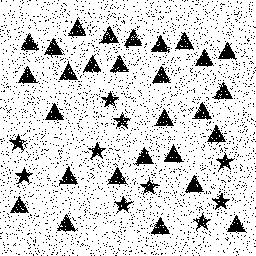
Squares: 0
Triangles: 28
Stars: 10
Total shapes: 38